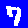
Digit: 7